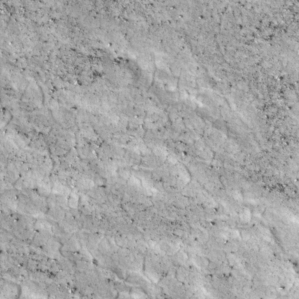
Label: non_frost